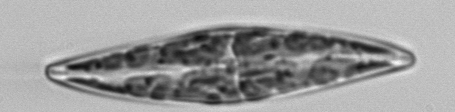
Label: Pleurosigma